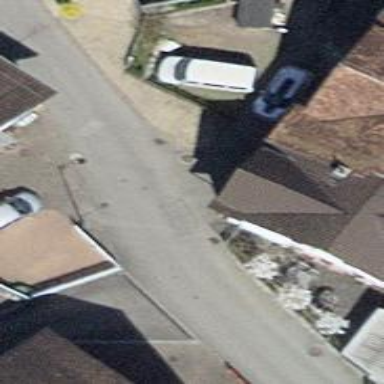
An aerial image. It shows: Asphalt road in living street with no sidewalk.